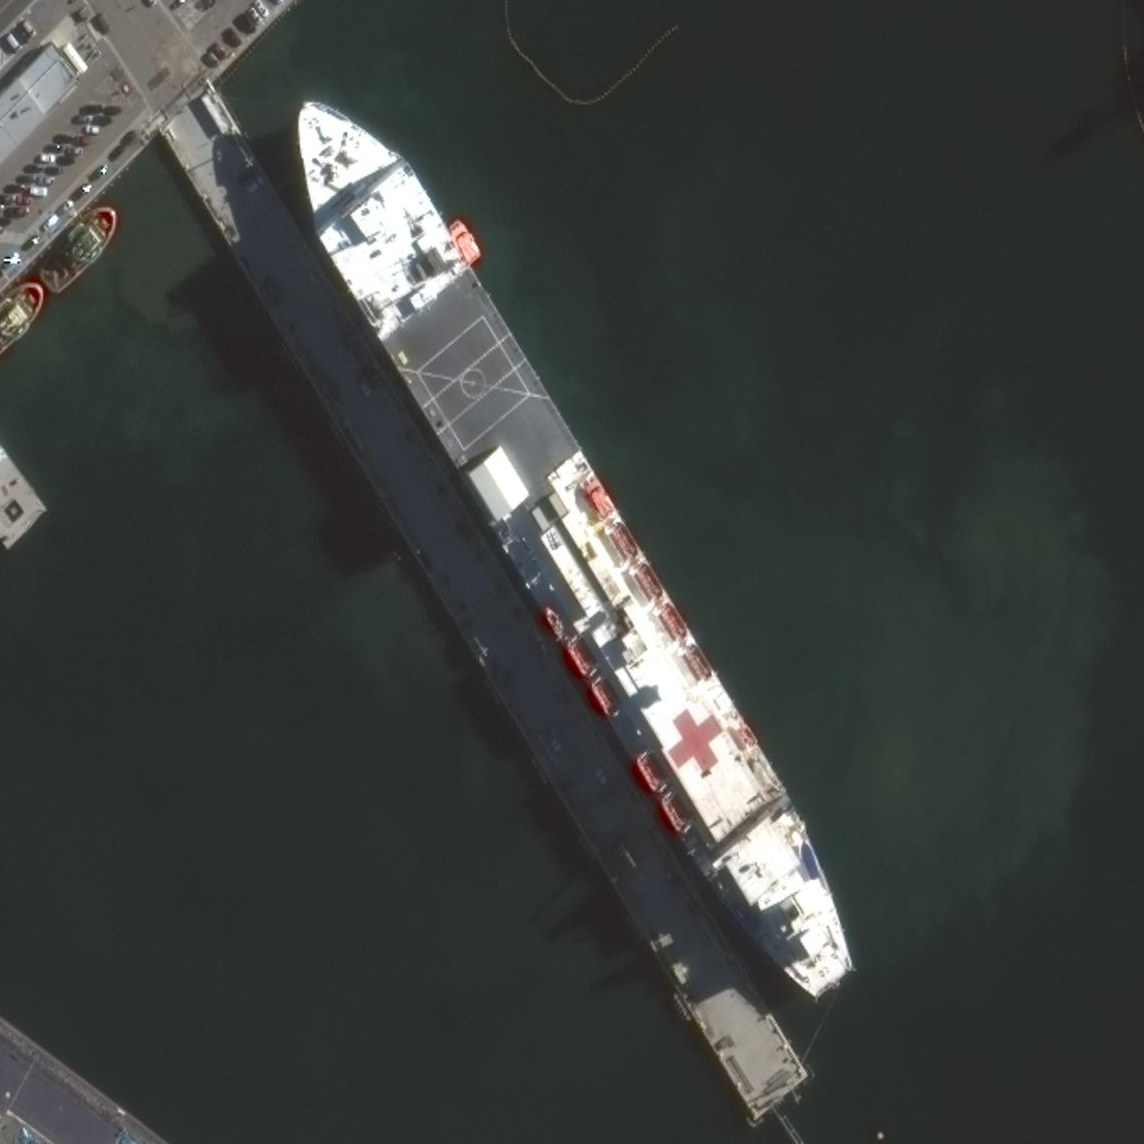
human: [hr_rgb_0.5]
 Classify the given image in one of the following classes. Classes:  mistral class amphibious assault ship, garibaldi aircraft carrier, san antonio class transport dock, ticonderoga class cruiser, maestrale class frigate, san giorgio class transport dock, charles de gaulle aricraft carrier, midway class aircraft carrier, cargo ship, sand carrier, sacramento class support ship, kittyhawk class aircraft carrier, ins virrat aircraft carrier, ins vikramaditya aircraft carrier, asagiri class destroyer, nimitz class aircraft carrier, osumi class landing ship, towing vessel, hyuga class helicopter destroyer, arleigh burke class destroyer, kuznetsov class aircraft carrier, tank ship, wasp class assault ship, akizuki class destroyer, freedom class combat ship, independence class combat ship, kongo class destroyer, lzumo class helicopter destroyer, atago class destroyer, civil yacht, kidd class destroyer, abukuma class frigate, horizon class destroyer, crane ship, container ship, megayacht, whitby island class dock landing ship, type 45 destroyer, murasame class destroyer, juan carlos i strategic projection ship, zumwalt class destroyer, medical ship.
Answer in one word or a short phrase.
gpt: Medical ship